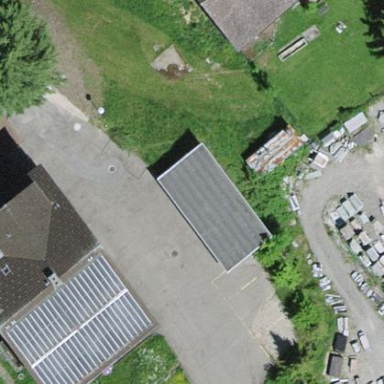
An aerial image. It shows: Garages as the designated land use.